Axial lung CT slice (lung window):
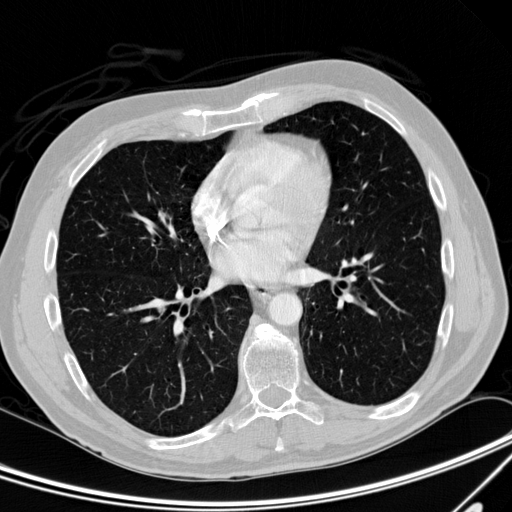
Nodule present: no